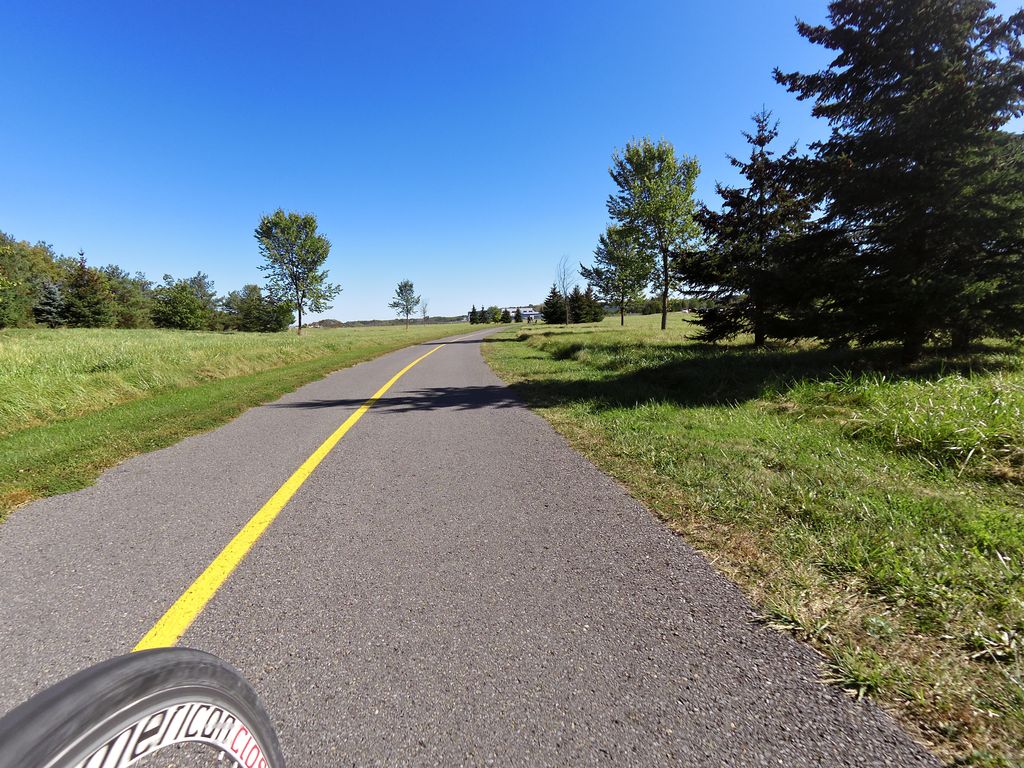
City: ottawa-gatineau